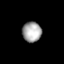
Tissue: skin
Cell type: Epithelial cells
Senescence score: 0.2806
Nuclear area (px): 383
Mean DAPI intensity: 163.867